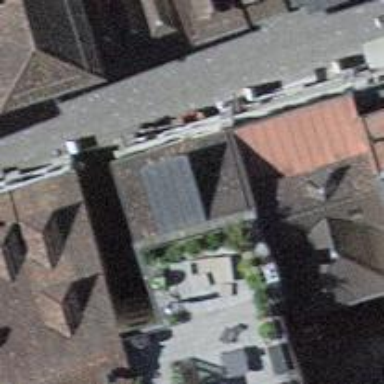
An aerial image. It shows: Outdoor shop.